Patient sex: M
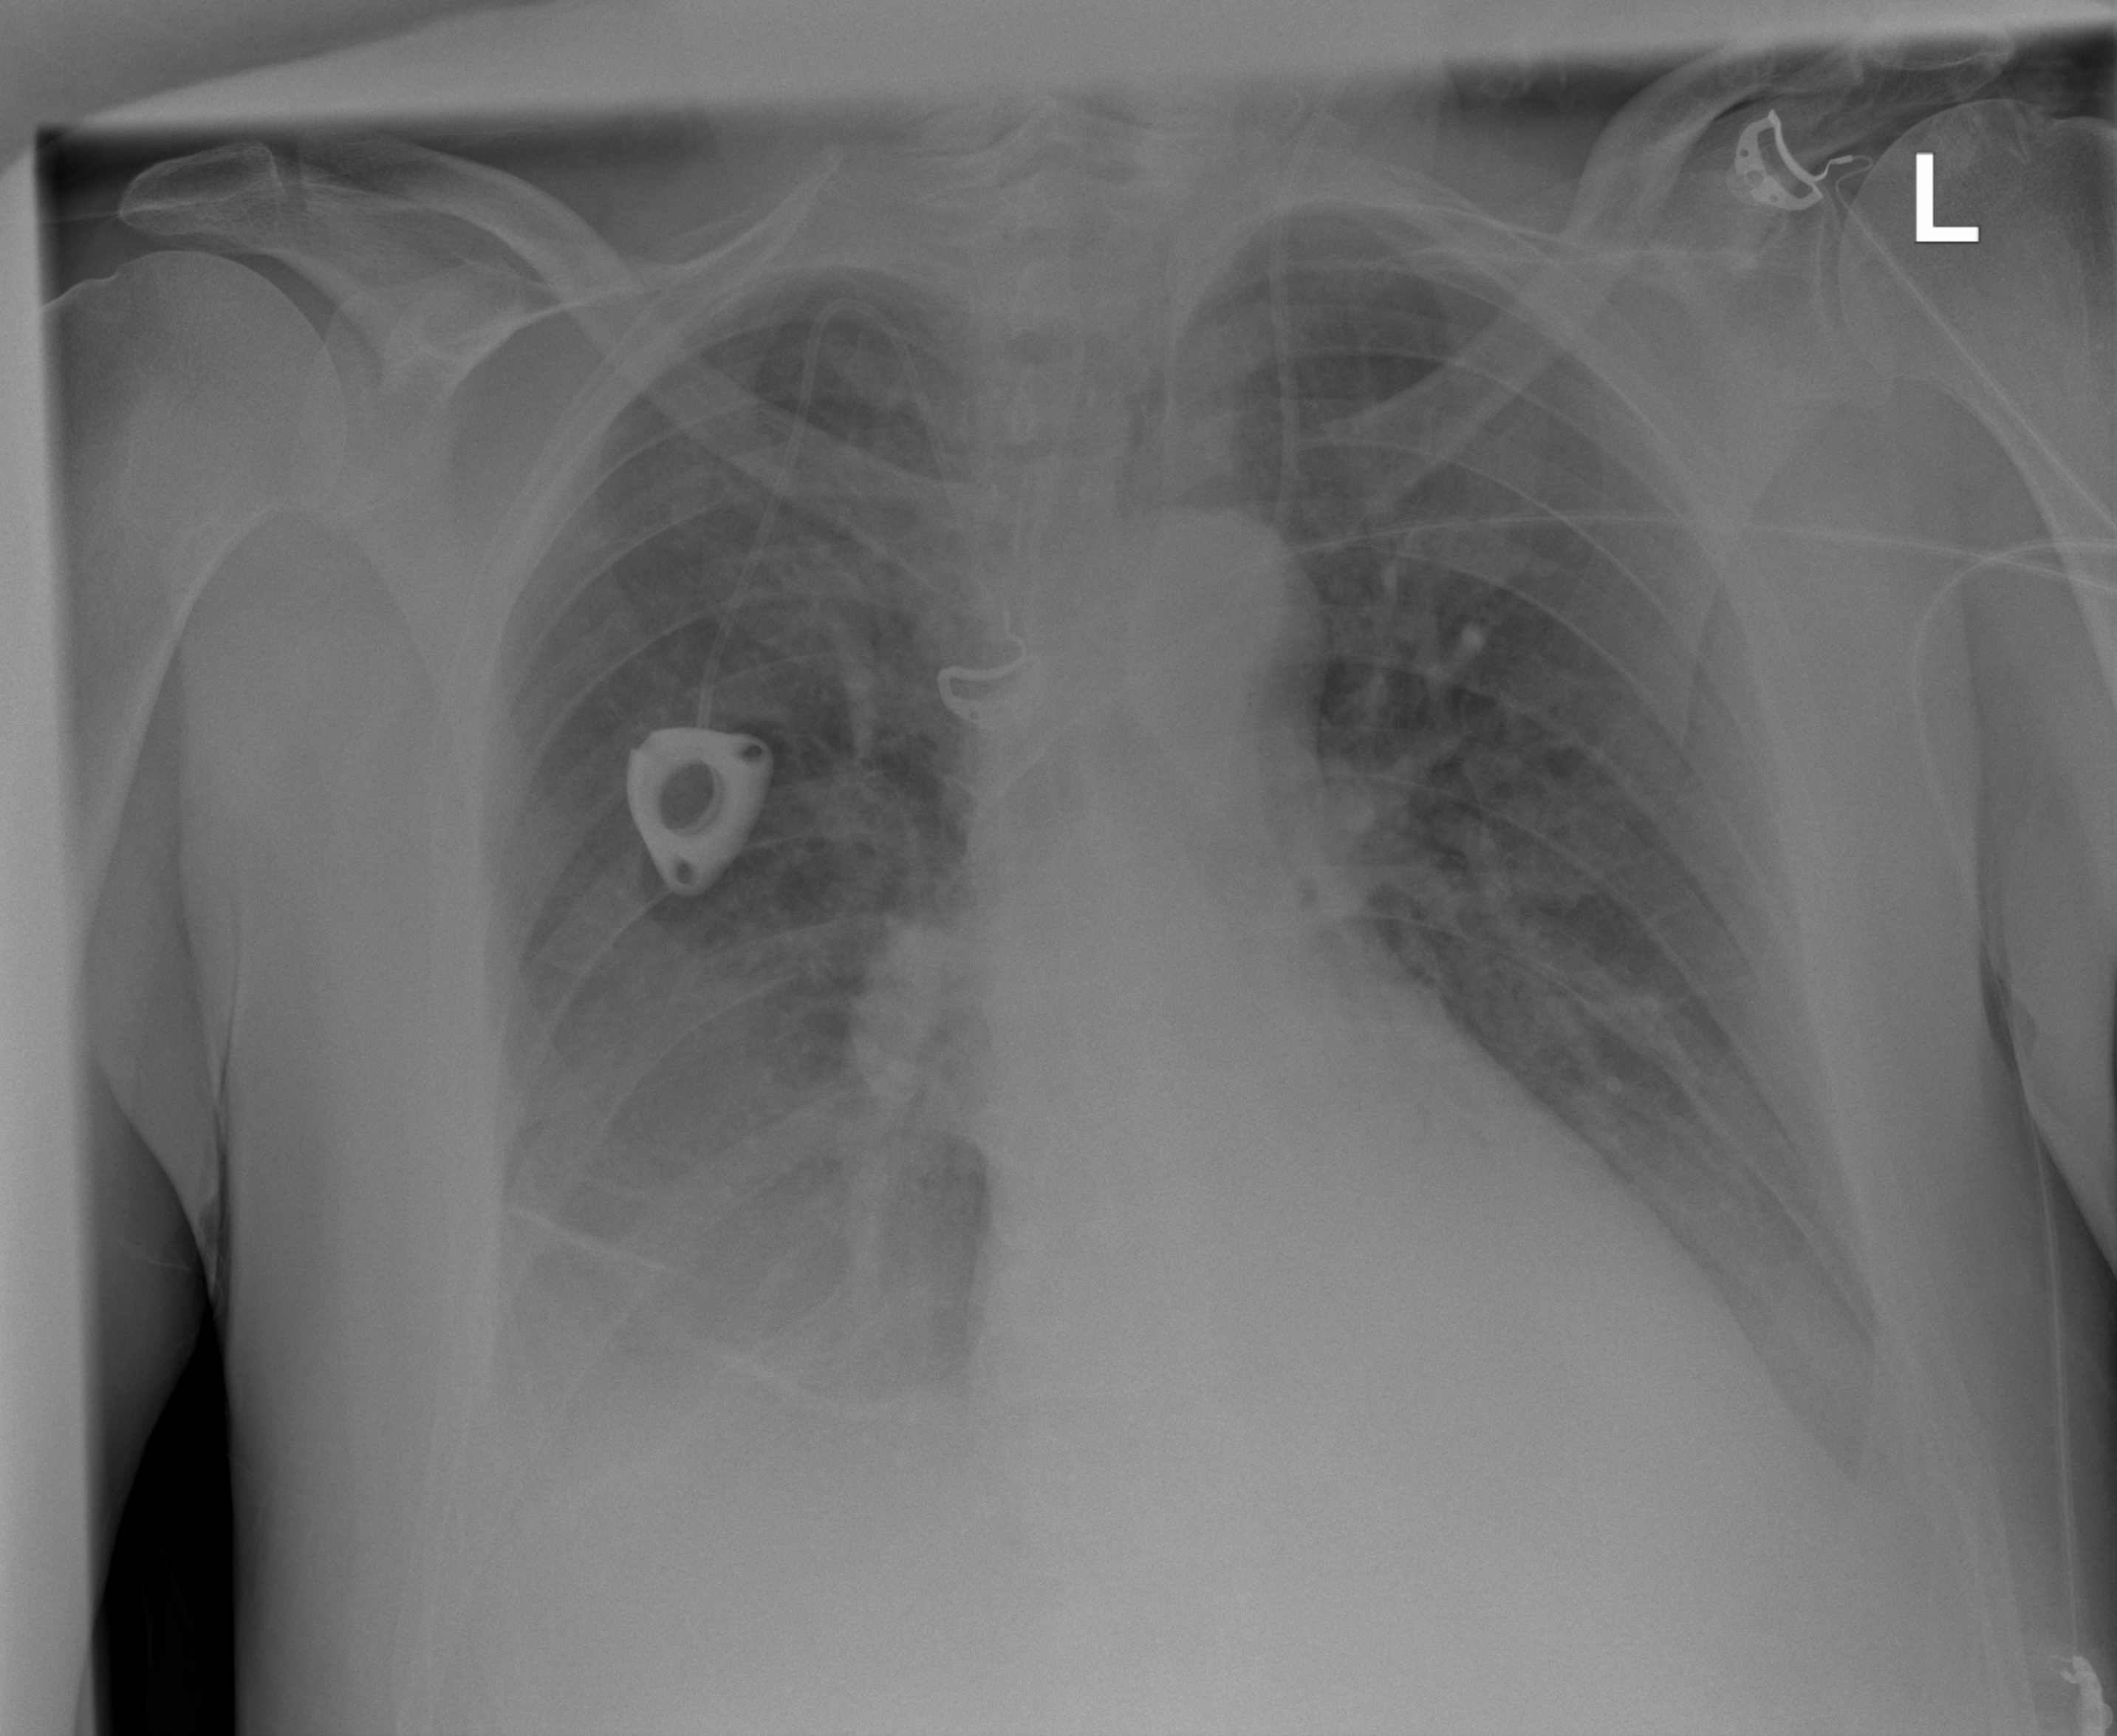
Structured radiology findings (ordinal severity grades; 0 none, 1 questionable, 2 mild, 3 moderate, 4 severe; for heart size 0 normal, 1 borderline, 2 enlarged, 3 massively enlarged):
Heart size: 0
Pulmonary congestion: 2
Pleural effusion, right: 3
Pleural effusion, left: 3
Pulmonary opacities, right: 0
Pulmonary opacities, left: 0
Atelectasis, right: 2
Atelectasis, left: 2